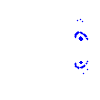
Particle: pion